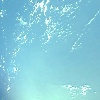
Label: water